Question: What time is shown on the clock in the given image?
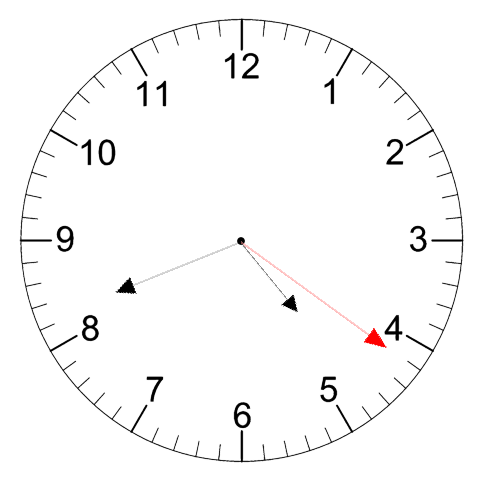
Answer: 04:41:21